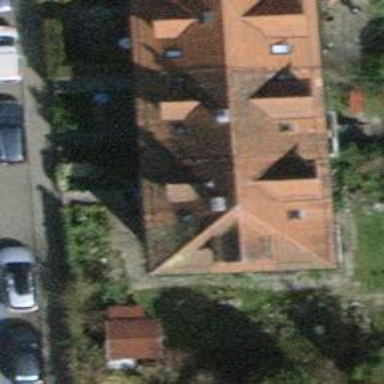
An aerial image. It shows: Terrace building.